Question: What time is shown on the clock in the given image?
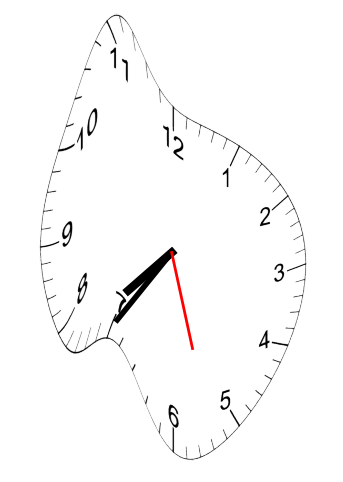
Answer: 07:35:27